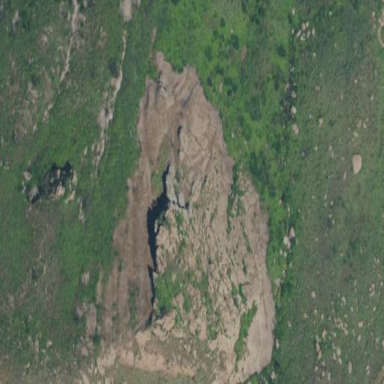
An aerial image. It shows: Landscape dominated by bare rock.